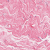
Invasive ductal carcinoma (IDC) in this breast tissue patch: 0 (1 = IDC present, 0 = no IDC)